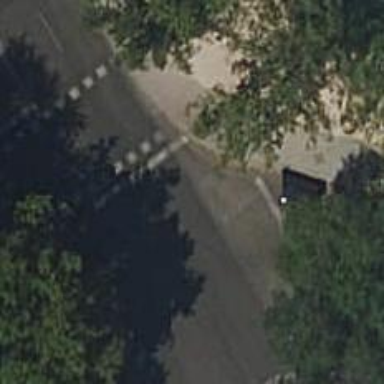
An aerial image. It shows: Road with traffic signals at the crossing.